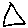
Label: triangle